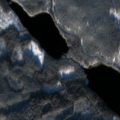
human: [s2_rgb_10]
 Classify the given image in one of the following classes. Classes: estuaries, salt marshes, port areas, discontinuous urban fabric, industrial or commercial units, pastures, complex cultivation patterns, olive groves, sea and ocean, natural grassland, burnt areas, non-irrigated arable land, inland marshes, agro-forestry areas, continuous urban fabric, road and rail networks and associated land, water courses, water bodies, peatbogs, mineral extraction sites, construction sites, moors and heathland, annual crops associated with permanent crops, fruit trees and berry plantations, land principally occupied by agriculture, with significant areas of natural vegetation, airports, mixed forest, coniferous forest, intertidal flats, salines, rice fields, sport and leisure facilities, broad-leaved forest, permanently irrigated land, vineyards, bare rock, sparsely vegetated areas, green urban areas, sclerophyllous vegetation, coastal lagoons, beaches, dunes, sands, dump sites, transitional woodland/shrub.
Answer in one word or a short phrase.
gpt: coniferous forest, mixed forest, transitional woodland/shrub, water bodies